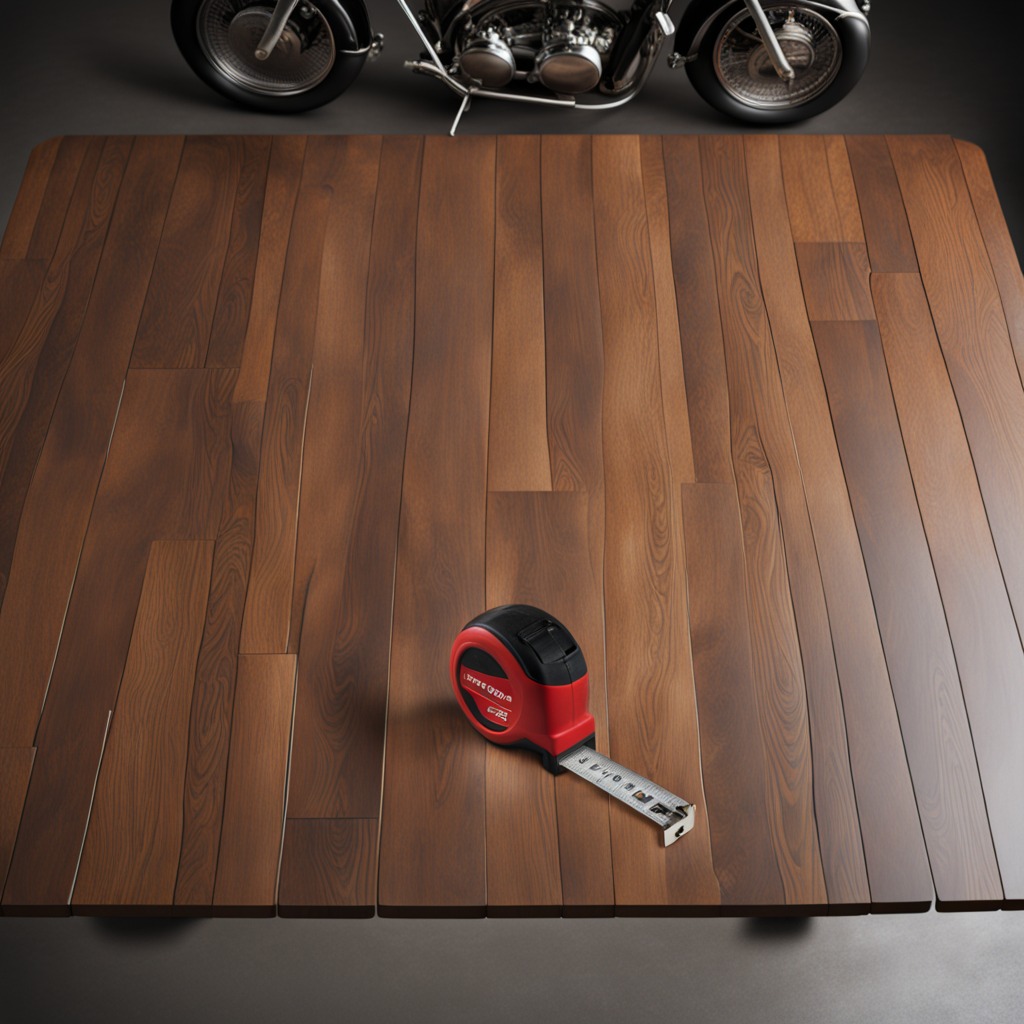
A measuring tape is lying on an oil-spilled wooden table in a vintage motorcycle garage.